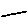
Label: line